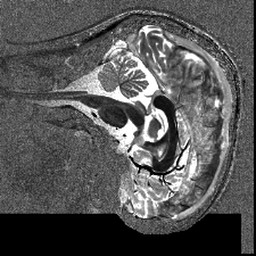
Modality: T1map
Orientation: sagittal
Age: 29
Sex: female